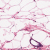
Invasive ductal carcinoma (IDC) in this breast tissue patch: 0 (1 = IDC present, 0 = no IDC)